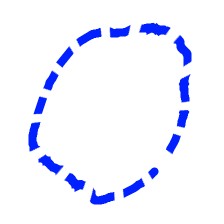
Shape: circle